Brain MRI, modality: hrT2
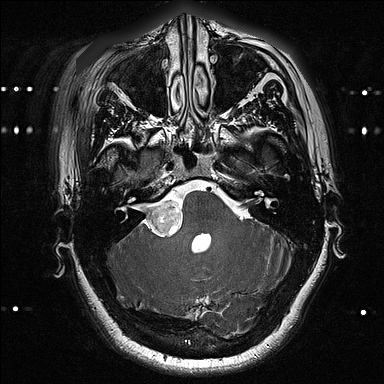